Brain MRI, t2w sequence, axial 2D slice.
Patient: age 23, sex F, weight 95 kg, height 1.95 m
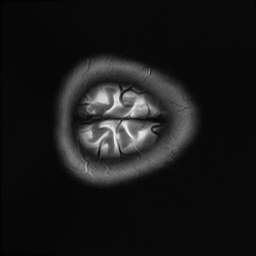